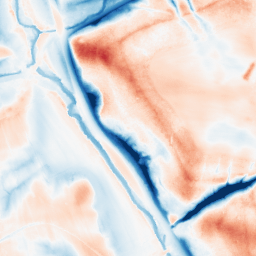
Category: trend_removal
Decomposition family: local_polynomial
Decomposition parameters: window_size: 51
degree: 2
Upsampling method: quintic
Upsampling parameters: scale: 8
Upsampling scale: 8